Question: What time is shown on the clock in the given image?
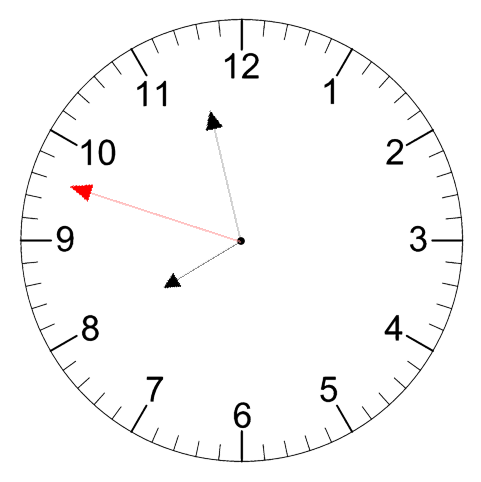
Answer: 07:57:48